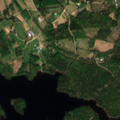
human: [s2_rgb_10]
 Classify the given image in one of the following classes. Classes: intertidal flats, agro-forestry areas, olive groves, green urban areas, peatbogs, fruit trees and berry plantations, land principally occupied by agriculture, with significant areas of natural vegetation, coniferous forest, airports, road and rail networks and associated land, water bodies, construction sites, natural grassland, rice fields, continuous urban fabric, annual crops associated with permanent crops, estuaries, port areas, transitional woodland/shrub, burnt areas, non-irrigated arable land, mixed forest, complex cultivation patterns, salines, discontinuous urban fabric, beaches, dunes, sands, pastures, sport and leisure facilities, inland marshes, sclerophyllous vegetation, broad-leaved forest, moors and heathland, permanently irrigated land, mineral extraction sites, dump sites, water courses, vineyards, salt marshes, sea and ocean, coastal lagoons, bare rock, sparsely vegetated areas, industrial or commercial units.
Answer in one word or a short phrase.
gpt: land principally occupied by agriculture, with significant areas of natural vegetation, broad-leaved forest, coniferous forest, mixed forest, water bodies